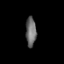
Tissue: prostate
Cell type: Myeloid cells
Senescence score: 0.7058
Nuclear area (px): 306
Mean DAPI intensity: 105.31